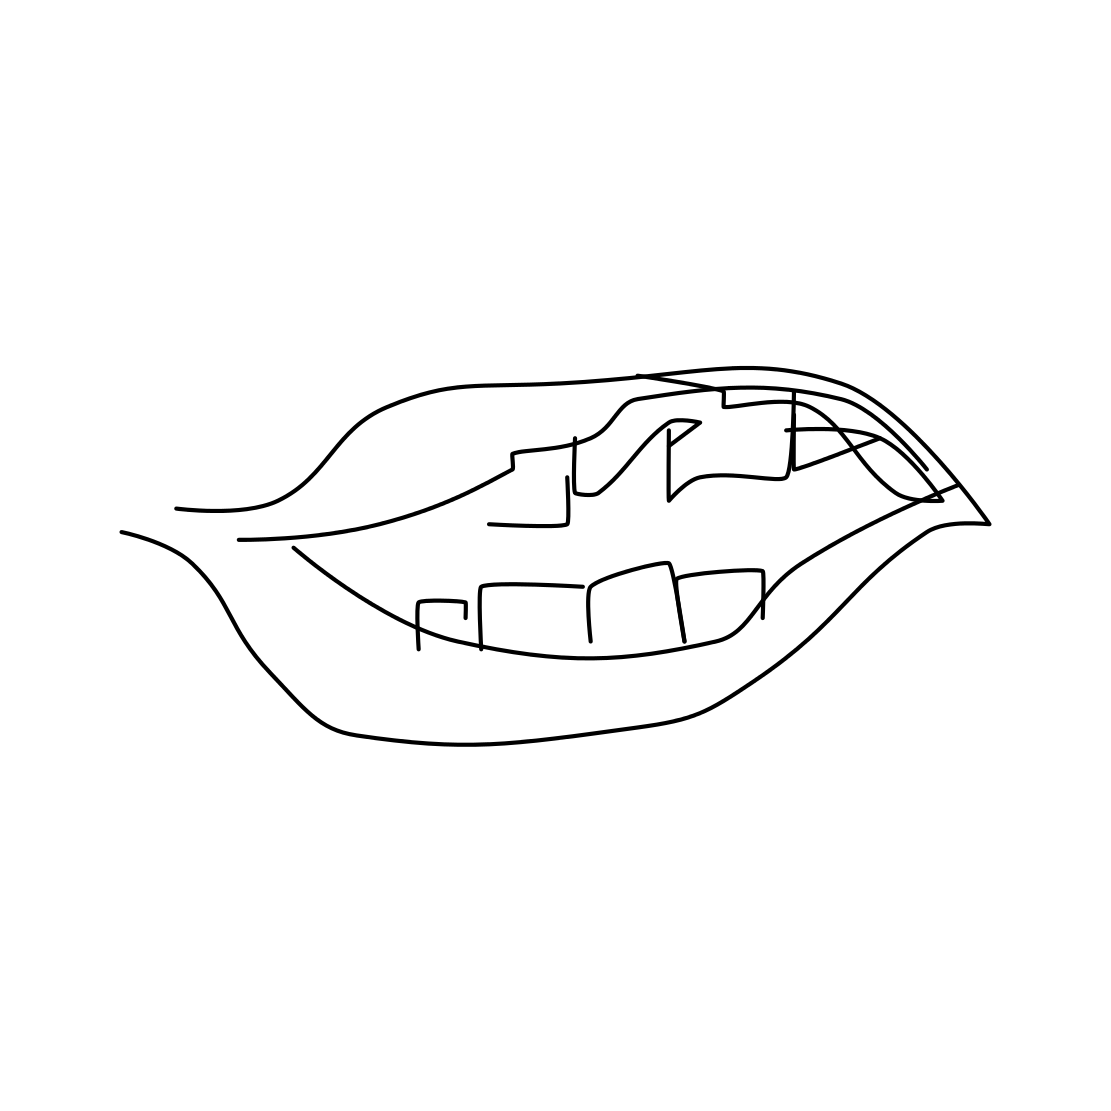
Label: mouth